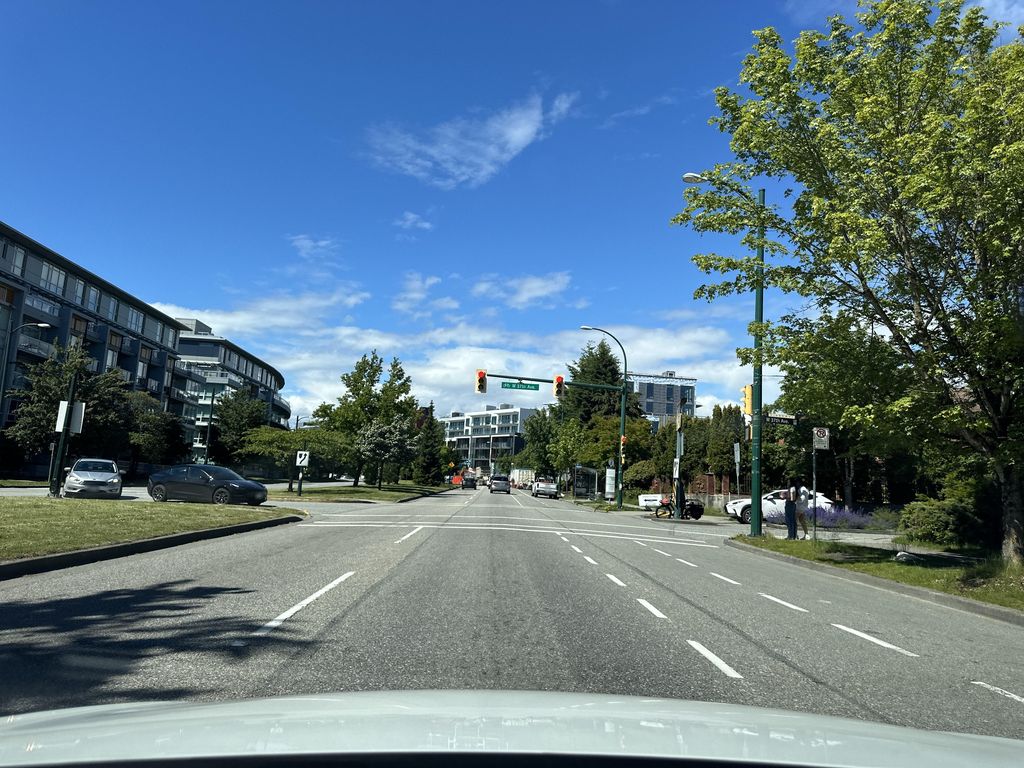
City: vancouver